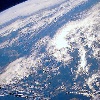
Label: cloud